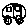
Label: car